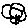
Label: flower